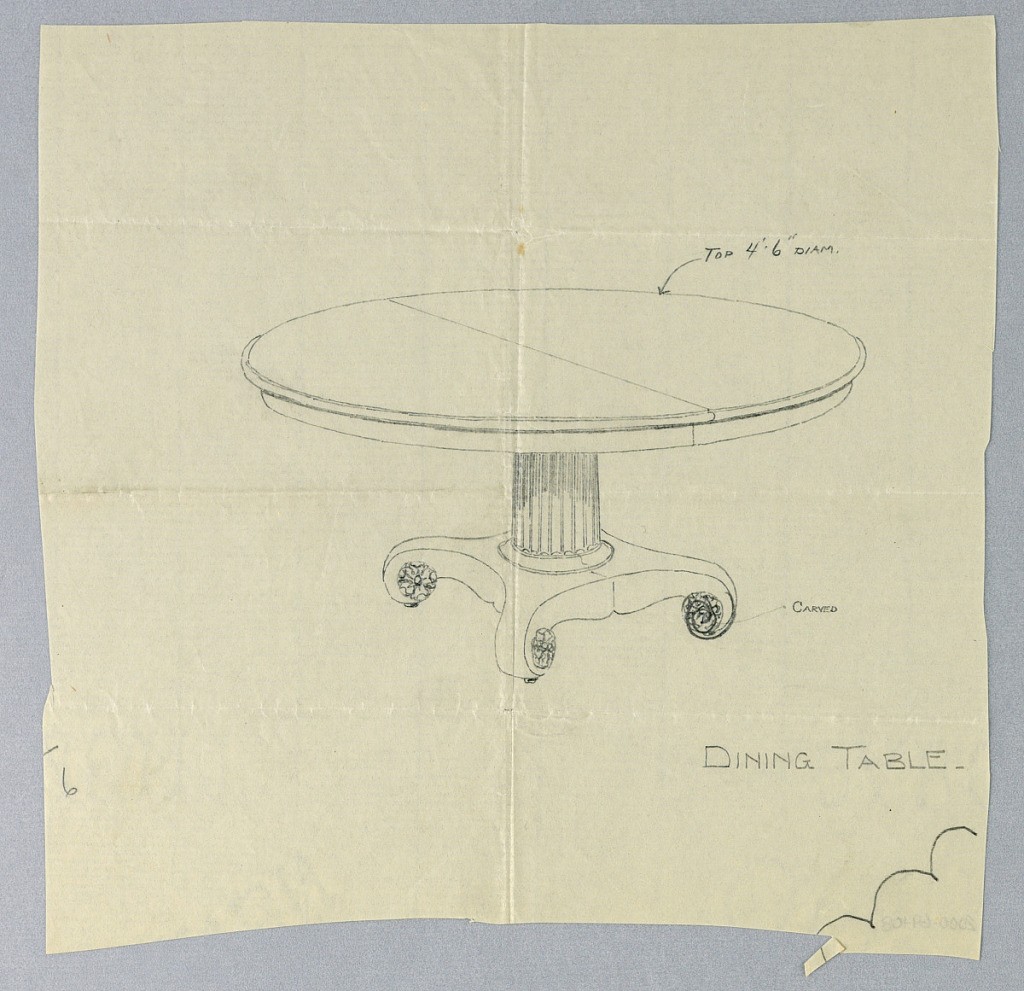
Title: Design for a Round Dining Table on Scrolled Feet
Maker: A.N. Davenport Co.
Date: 1900–05
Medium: Graphite on thin cream paper
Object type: Drawing
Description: Round molded table top with dividing stretcher across center, raised on fluted columnar support with molded double band around bottom sitting atop cross-shaped molded base terminating in scroll feet with carved floral rosettes.